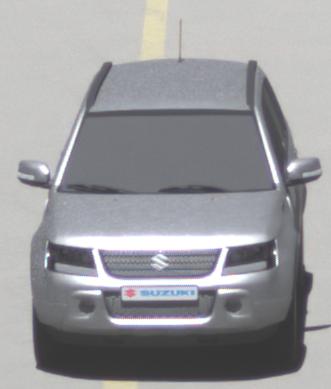
Make: Suzuki
Model: Grand Vitara
Detailed model: Gen. 1 JT
Model produced from: 2009
Model produced until: 2012
Doors: 5
Color: white
Road condition: dry road
Daytime: midday
Contrast: high contrast